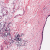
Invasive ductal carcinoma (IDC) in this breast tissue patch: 0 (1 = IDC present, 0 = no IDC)